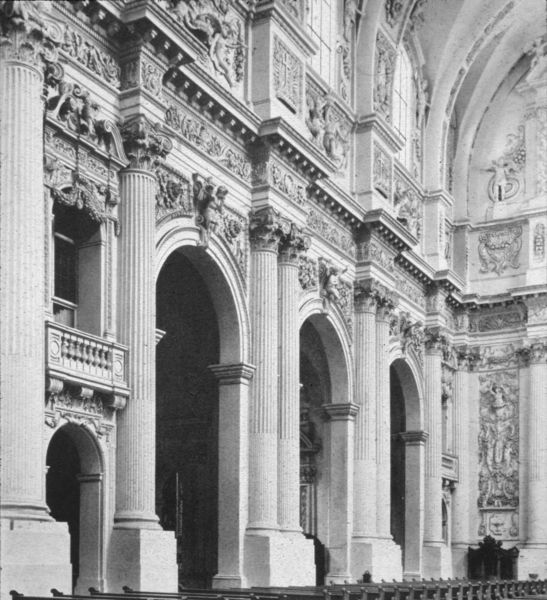
Titel: Theatinerkirche (Langhauswand)
Künstler: Agostino Barelli
Standort: München
Institution: Theatinerkirche St. Kajetan
Schlagwörter: weiß, fenster, frankreich, marmor, pfeiler, raum, schmuck, schwarz, stühle, säule, säulen, zeichnung, ornament, architektur, barock, sockel, innenraum, brüstung, kirche, innen, klassizismus, renaissance, balkon, schiff, bogen, italien, empore, pilaster, rundbogen, gestühl, verzierung, stuck, foto, fotografie, bögen, wände, gewölbe, offen, münchen, balustrade, dom, schwarz-weiß, kunst, münster, arkaden, bänke, hauptschiff, kapitelle, kathedrale, rom, kapitell, fries, kirchenbank, kirchenschiff, gesims, kirchenbänke, mittelschiff, obergarden, seitenschiff, ionisch, rundbögen, fresken, fresko, basis, dorisch, korinthisch, kapitel, säulengang, korintisch, kriche, tonnengewölbe, torbögen, hallenkirche, halbsäulen, halbsäule, kapitälchen, bakon, kirchgang, kapitele, beichtstuhl, schuff, kompositkapitell, runbogen, kirchengestühl, gem#lde, freako, orna,ente